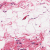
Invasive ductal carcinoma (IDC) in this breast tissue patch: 0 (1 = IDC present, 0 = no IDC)